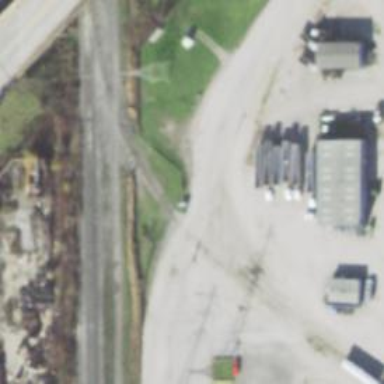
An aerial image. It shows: Railway spur service.